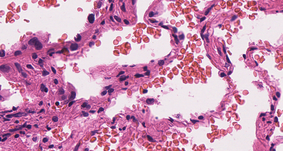
Tumor epithelial tissue: no
Tumor-associated stroma tissue: no
Normal tissue: yes